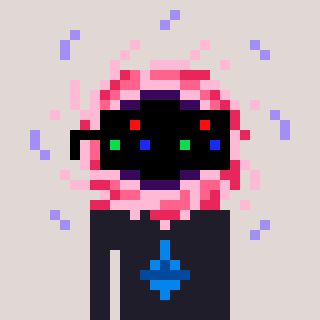
a pixel art character with square black sunglasses, a blackhole-shaped head and a grayscale-colored body on a warm background